Question: I would like to create a code from a given image. For example, this image:

should get the code '111-111-010'.
(Suppose it's a 'png' image and all pixels except the banana itself are transparent.)
If all pixels in a particular square are transparent, the value of this square is '0', otherwise it's '1'.
So, given an image, I would like to divide it to squares of a given size (e.g. the banana image is '300x300' pixels, and the squares are '100x100'), and then to create a code (string) which is built like described above.
The easiest way would probably be by using 'each_pixel' and just check manually if all pixels in a square are transparent. Is there a better method?
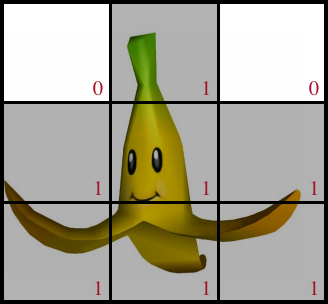
Answer: I would take your existing image and shrink it to that 3x3 size:
'''
play = image.resize(3, 3, CubicFilter, 0.5)
'''
Then you can create the code by checking each remaining pixel using:
'''
code = ""
(0..2).each do |ix|
(0..2).each do |iy|
code += play.pixel_color(ix,iy).opacity == 65535 ? "0" : "1"
code += iy == 2 ? "-" : "" unless ix == 2 && iy == 2
end
end
'''
I compare opacity to '65535' because when I inspected a pixel I knew was transparent this is what returned:
'''
=> red=65535, green=65535, blue=65535, opacity=65535
'''